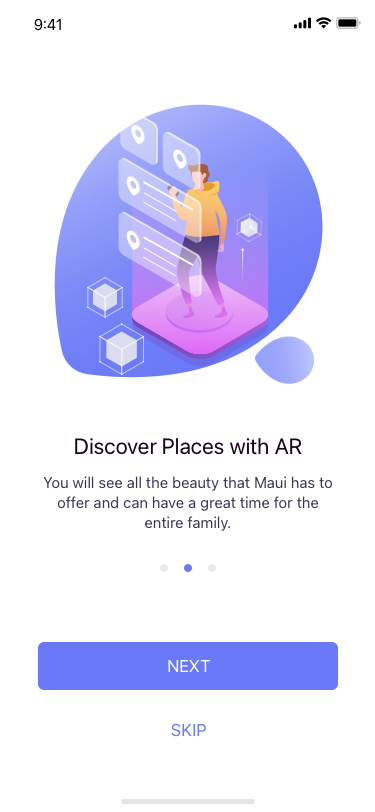
Text in this UI design:
You will see all the beauty that Maui has to offer and can have a great time for the entire family.
Discover Places with AR